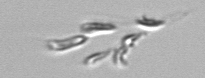
Label: Dinobryon